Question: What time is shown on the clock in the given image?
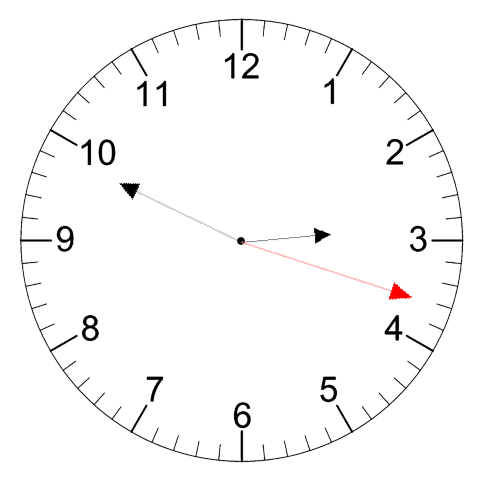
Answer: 02:49:18